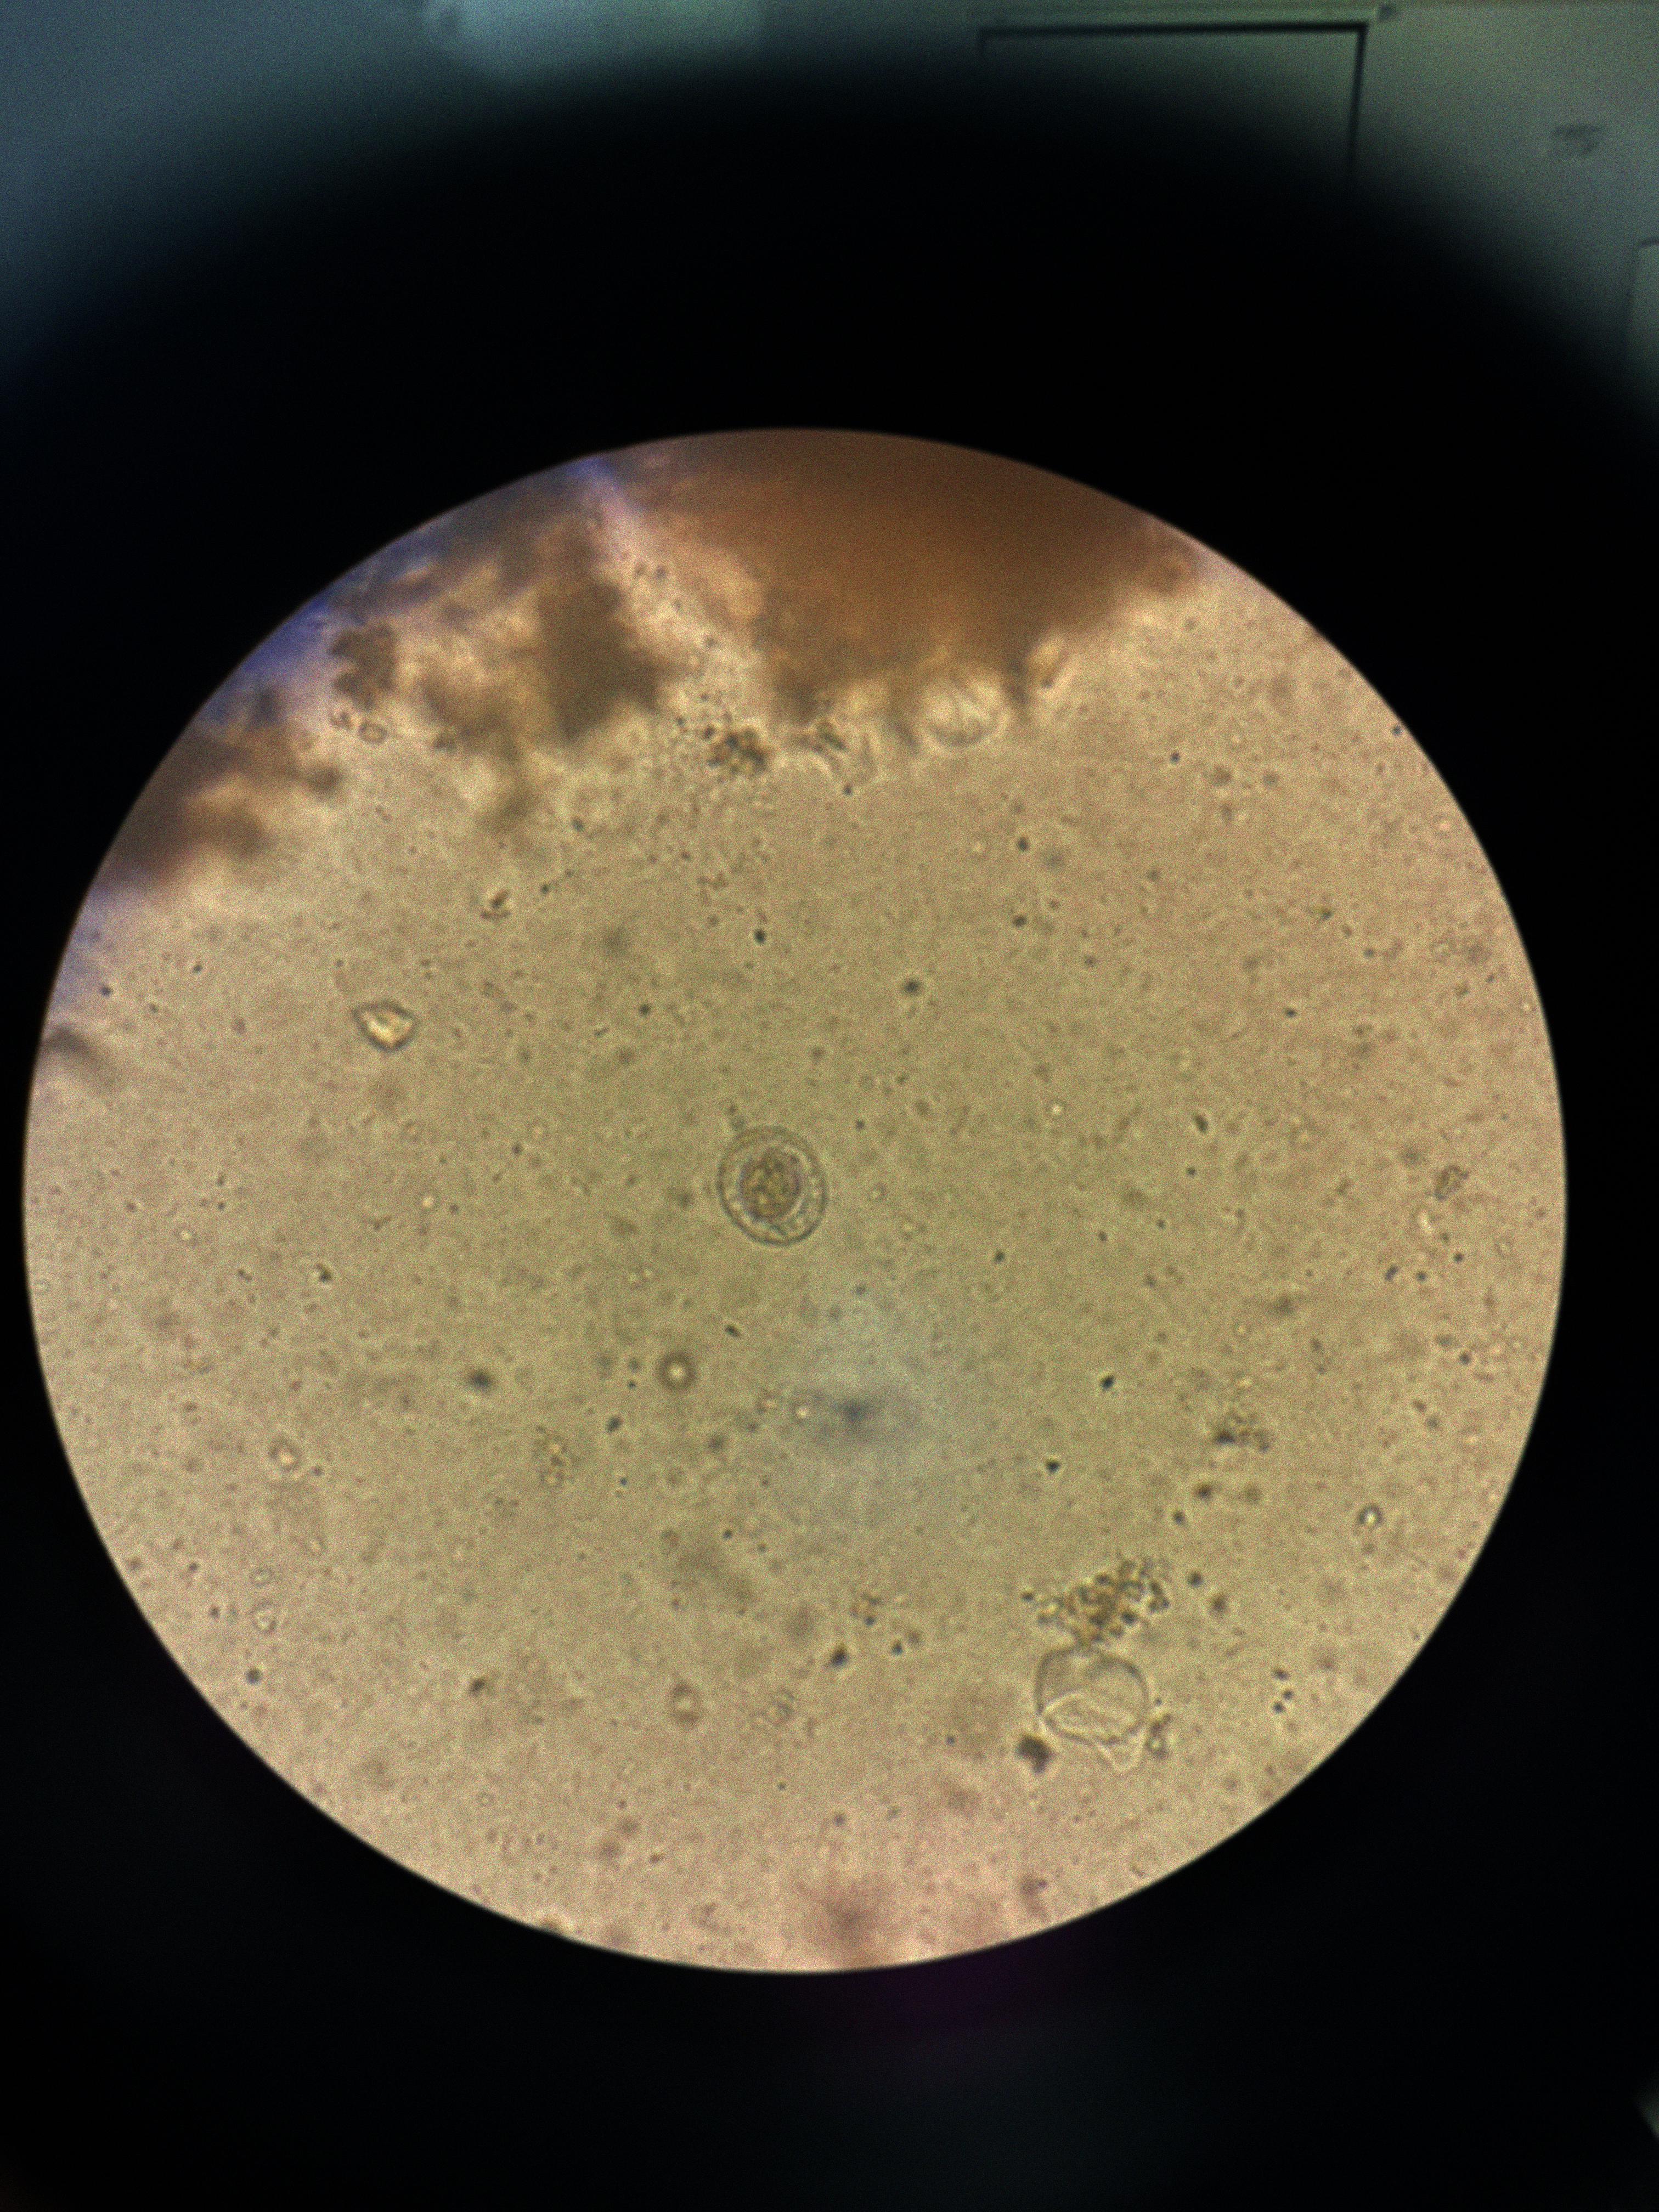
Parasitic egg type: Hymenolepis nana